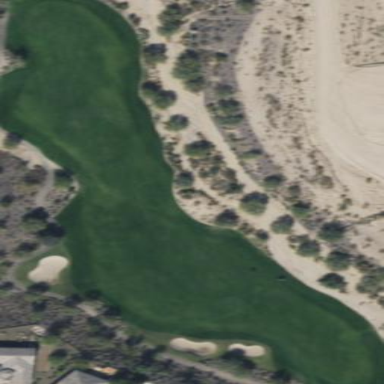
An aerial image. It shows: Grassy area designated as golf fairway.